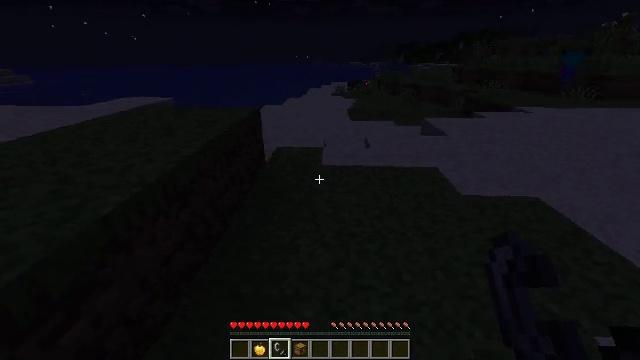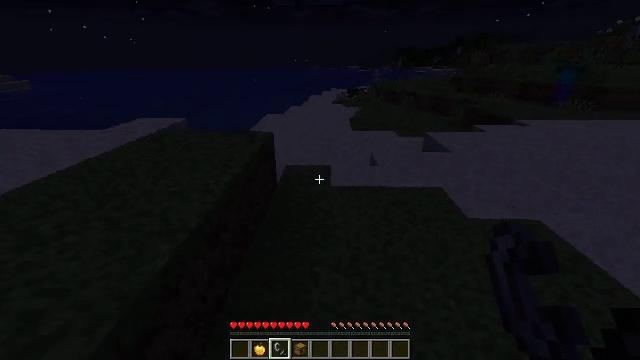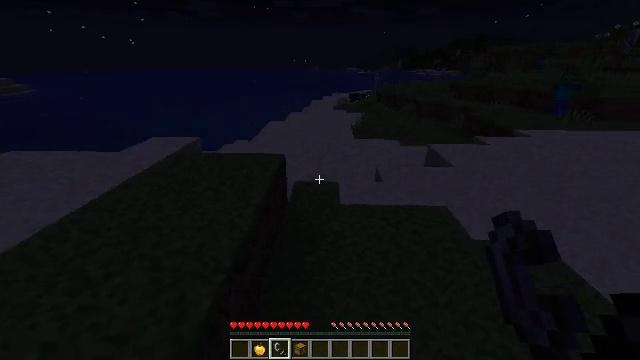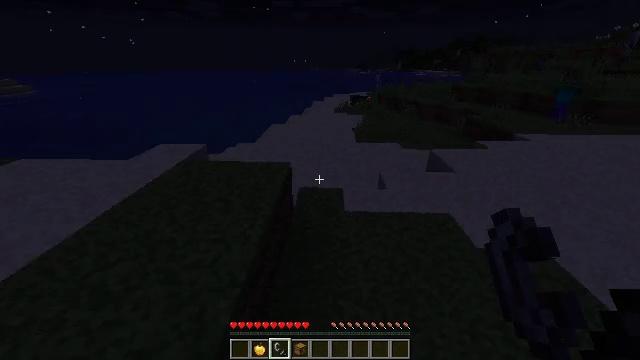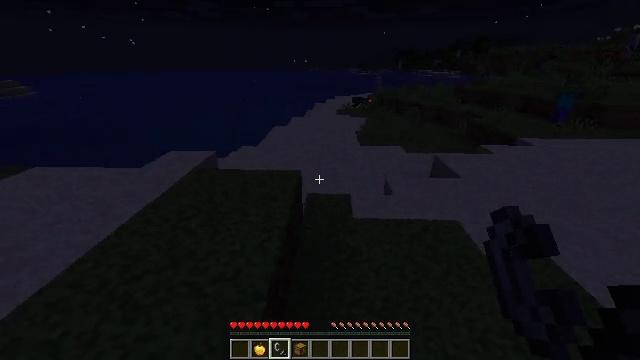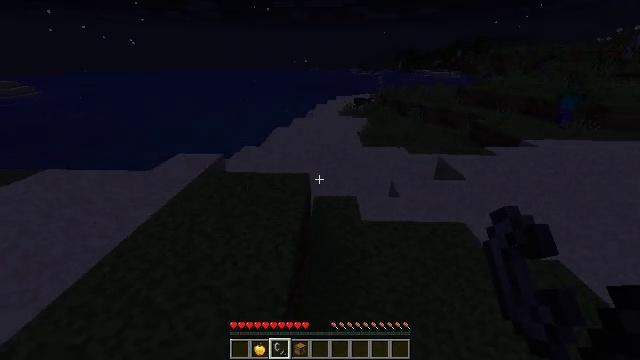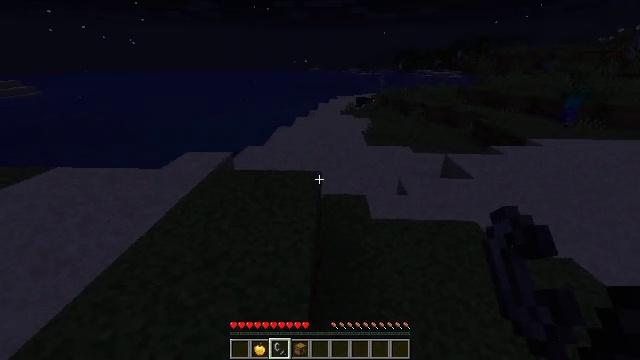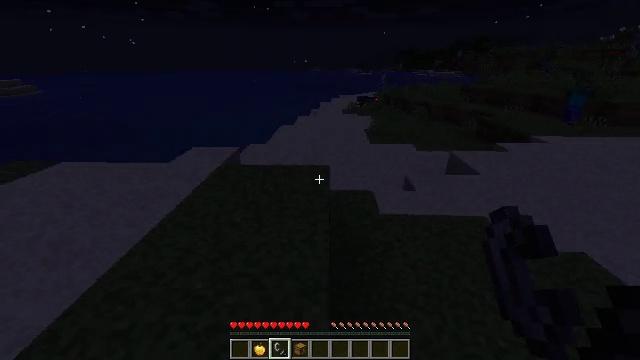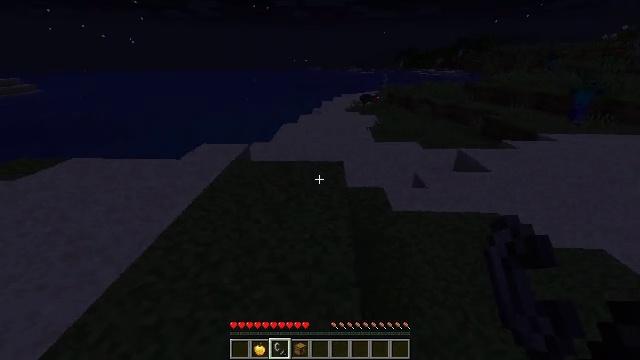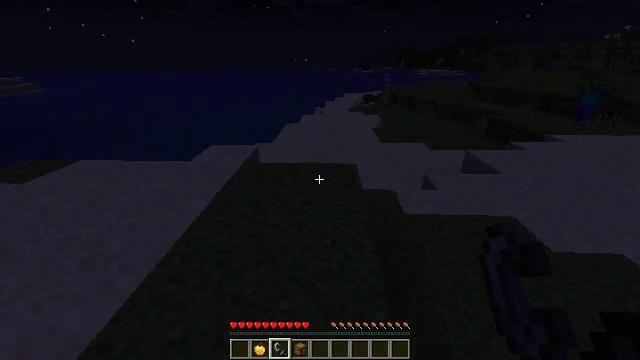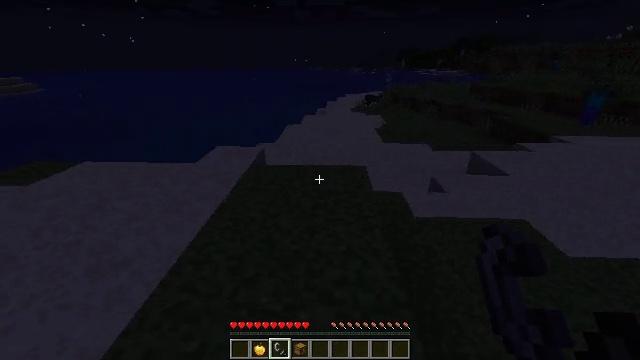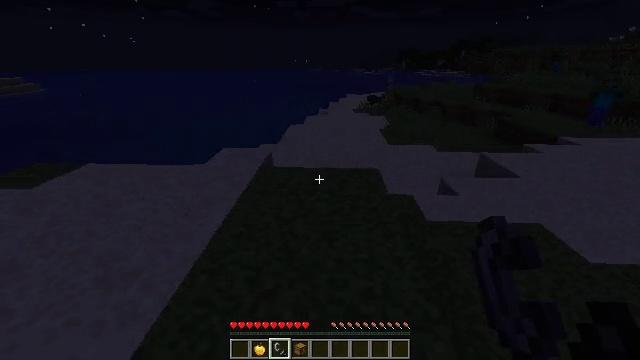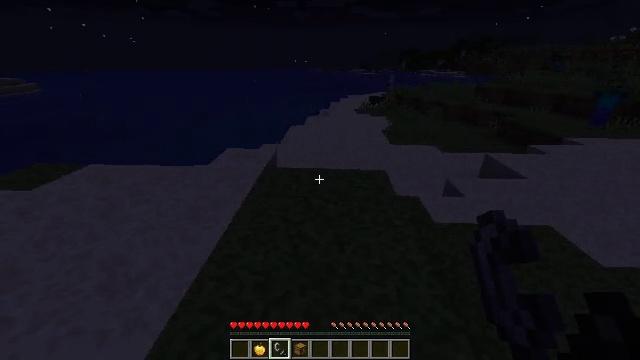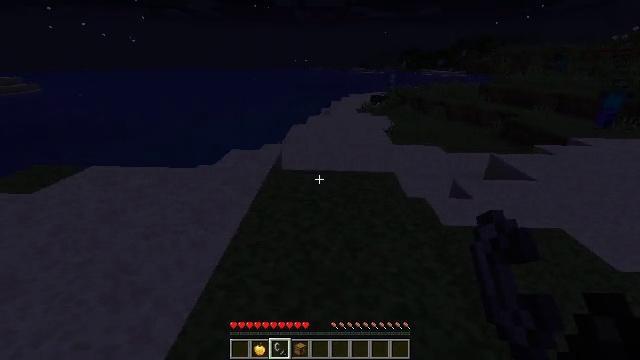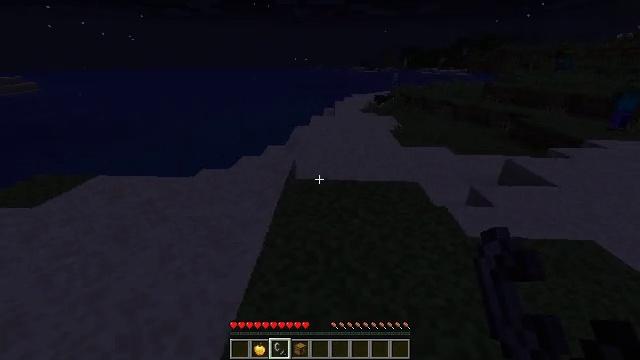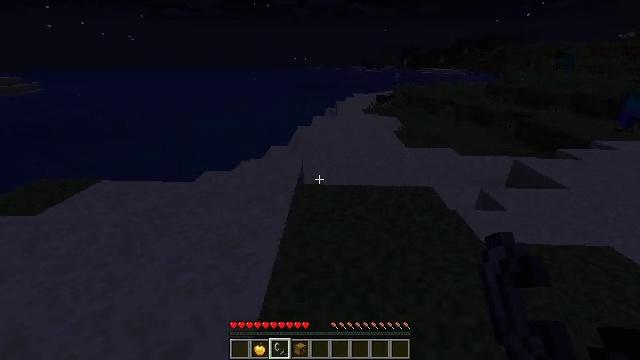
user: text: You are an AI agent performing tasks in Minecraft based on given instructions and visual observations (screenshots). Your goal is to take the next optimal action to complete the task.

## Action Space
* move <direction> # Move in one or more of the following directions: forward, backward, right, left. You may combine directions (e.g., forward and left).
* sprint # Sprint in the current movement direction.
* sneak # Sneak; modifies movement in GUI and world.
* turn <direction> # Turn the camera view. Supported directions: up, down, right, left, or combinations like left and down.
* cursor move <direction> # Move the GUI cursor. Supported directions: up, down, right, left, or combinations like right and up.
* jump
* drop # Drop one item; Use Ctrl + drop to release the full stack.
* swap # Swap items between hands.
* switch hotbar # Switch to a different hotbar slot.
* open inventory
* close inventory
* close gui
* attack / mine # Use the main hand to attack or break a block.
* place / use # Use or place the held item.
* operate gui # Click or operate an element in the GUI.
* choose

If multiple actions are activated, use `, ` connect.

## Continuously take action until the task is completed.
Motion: motion action
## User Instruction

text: Drop a flint and steel.
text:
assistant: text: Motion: move left, jump
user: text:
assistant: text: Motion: move left, jump
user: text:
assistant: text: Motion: move left, jump
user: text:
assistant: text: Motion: move left
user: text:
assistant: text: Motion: move left
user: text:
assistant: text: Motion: move left
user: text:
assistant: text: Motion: move left
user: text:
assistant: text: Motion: move forward and move left
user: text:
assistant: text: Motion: move forward and move left
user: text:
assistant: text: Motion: move forward and move left
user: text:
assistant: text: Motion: move forward and move left
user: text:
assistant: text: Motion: move forward and move left
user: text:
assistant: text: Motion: move forward and move left
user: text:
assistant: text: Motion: move forward and move left
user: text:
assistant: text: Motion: move forward and move left
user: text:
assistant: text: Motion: move left, turn left
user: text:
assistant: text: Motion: move left, turn left and down
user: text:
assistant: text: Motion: move left, turn left
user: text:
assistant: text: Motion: move forward and move left, turn left
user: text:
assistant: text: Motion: move forward and move left
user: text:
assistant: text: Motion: move forward
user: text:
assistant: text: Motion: move forward
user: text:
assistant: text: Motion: move forward
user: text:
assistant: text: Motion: move forward, sprint
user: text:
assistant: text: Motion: move forward, sprint
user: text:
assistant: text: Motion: move forward, sprint, turn up
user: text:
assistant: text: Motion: move forward, sprint
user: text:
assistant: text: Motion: move forward, sprint
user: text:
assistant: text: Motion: move forward, sprint
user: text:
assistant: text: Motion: move forward, sprint